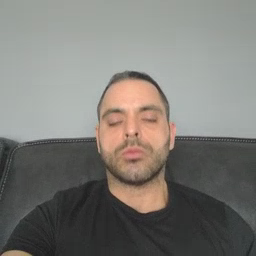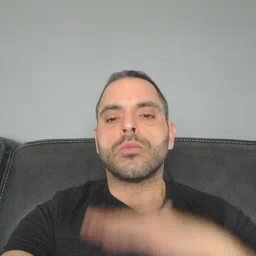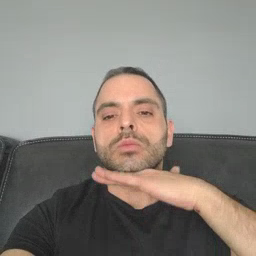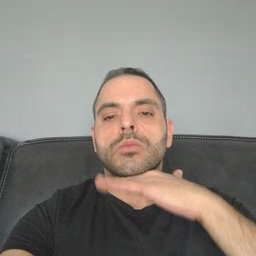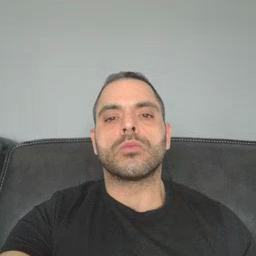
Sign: pig